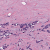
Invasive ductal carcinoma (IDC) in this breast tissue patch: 1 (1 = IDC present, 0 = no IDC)